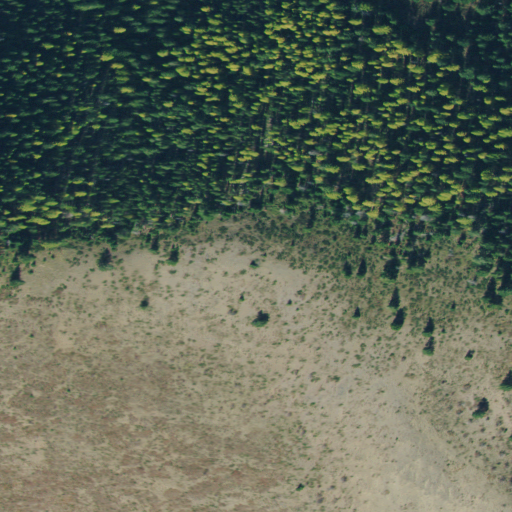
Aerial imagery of ridge(s) in Montana named Marble Point containing evergreen forest, shrub, and grassland